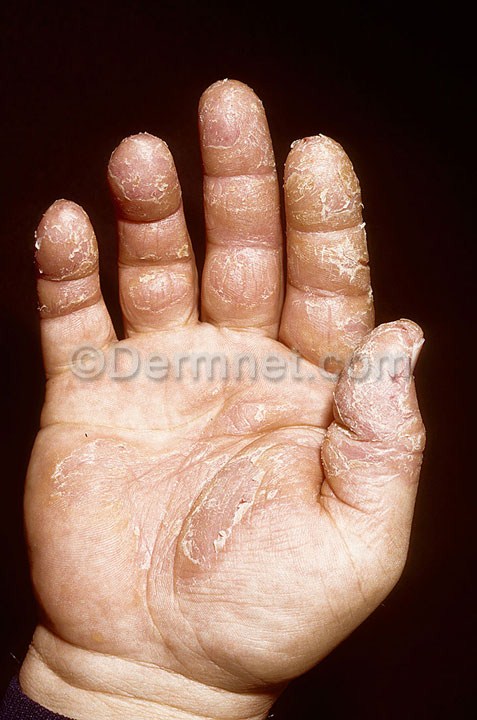
Disease: Eczema Photos